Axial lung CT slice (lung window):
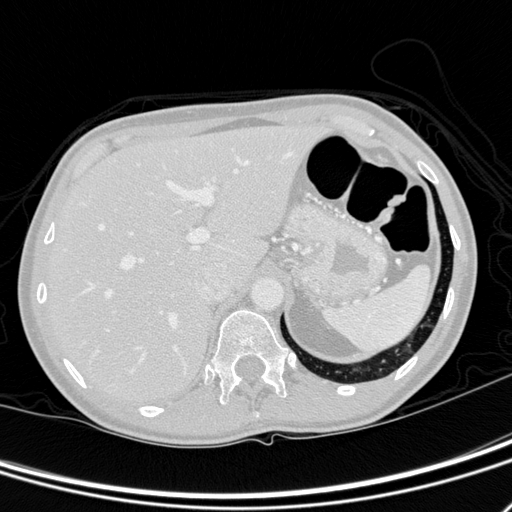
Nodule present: no